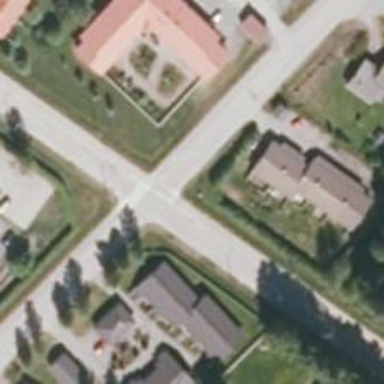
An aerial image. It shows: Zebra crossing on asphalt cycleway.